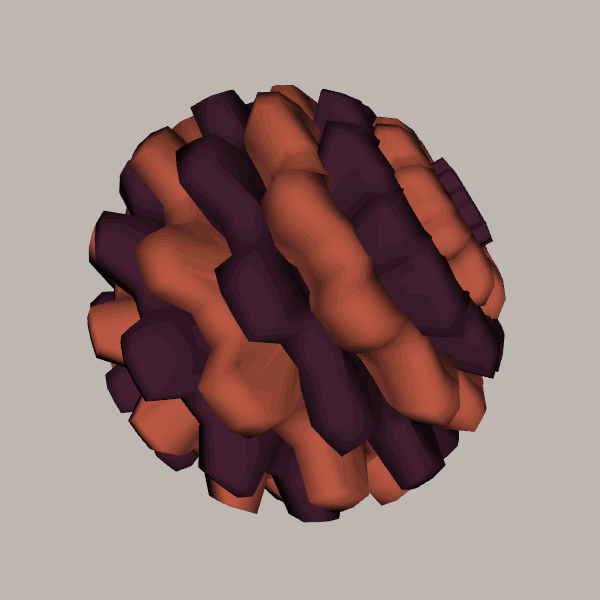
Background: light